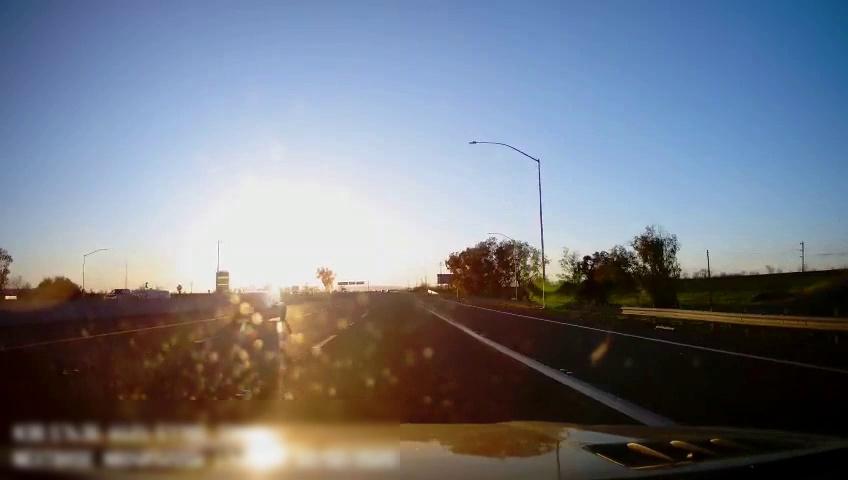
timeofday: Day
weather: Sunny
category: Drivable Space
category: Vehicles | Car
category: Vehicles | Truck
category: Lanes | Alternate Lane
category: Lanes | Current Lane
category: Lanes | Current Lane
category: Lanes | Current Lane
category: Lanes | Current Lane